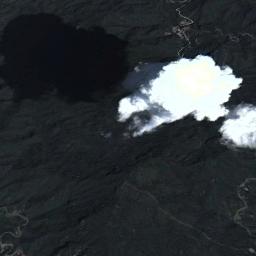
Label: cloud